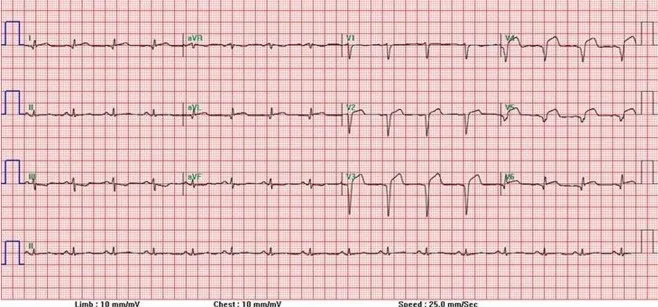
EKG with ST elevations in anterior leads.
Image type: electrography (ekg)